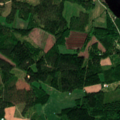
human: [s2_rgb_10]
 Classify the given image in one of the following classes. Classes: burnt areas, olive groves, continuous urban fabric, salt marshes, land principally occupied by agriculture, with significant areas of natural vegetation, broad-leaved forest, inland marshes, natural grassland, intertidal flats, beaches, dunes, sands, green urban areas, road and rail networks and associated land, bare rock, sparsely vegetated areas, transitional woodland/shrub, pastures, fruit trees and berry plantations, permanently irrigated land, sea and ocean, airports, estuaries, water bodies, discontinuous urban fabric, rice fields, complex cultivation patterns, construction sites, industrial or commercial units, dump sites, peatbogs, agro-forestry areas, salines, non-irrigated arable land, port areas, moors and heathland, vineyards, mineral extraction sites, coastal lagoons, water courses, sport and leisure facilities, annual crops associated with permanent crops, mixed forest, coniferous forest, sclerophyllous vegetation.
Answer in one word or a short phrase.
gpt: land principally occupied by agriculture, with significant areas of natural vegetation, broad-leaved forest, coniferous forest, mixed forest, water bodies